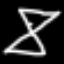
Label: hourglass